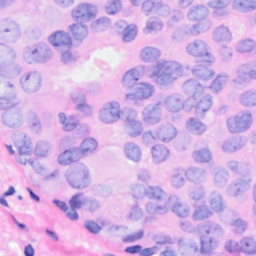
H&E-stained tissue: Breast